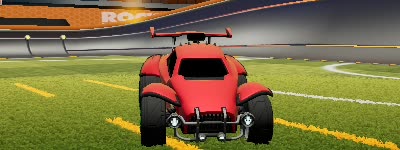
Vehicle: octane